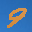
Label: 9